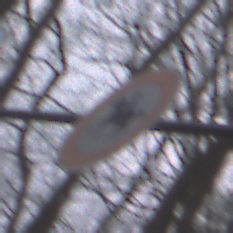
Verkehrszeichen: VerbotReiter
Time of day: MorningAfternoon
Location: Outdoor (Nature)
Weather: Overcast
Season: Autumn
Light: Natural